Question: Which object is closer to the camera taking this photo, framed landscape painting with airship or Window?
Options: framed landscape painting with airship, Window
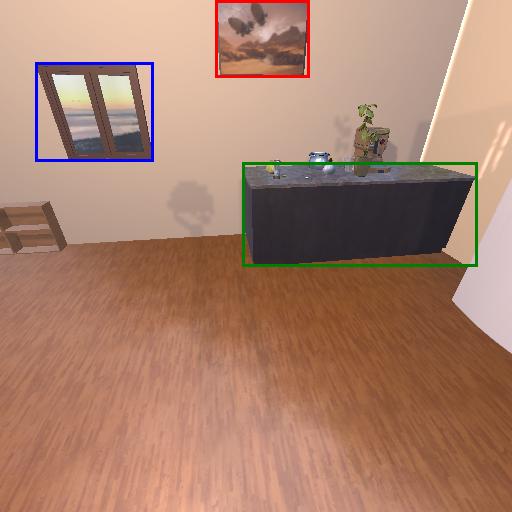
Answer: framed landscape painting with airship